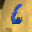
Label: 6